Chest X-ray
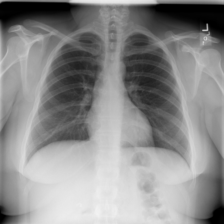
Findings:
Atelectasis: negative
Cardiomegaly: negative
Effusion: negative
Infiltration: negative
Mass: negative
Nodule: negative
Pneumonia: negative
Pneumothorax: negative
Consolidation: negative
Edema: negative
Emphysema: negative
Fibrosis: negative
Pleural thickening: negative
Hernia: negative